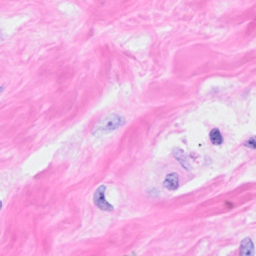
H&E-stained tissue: Breast